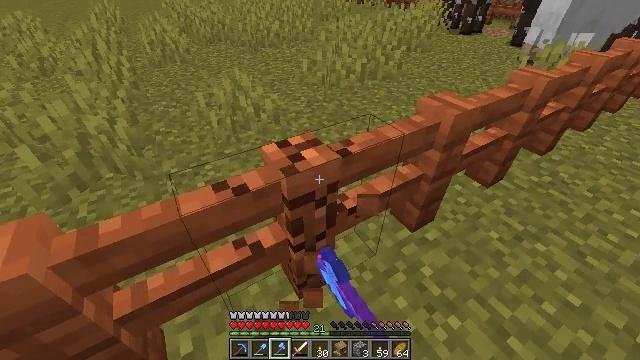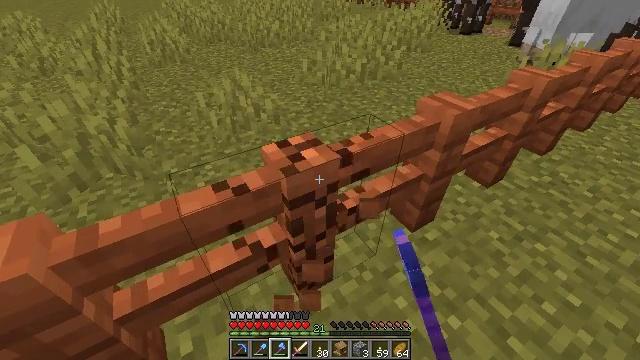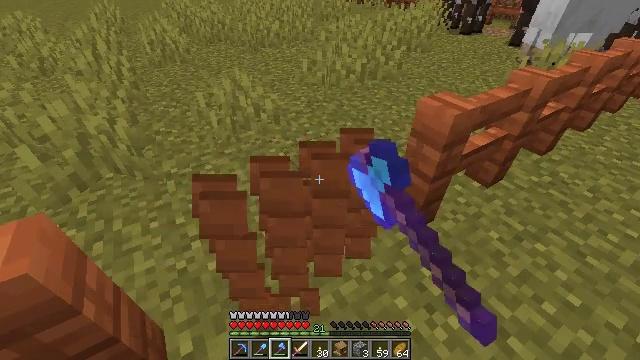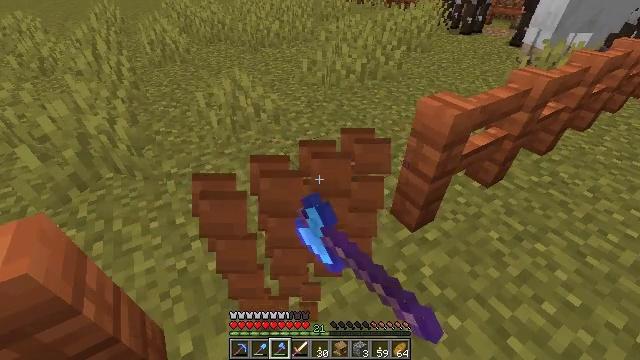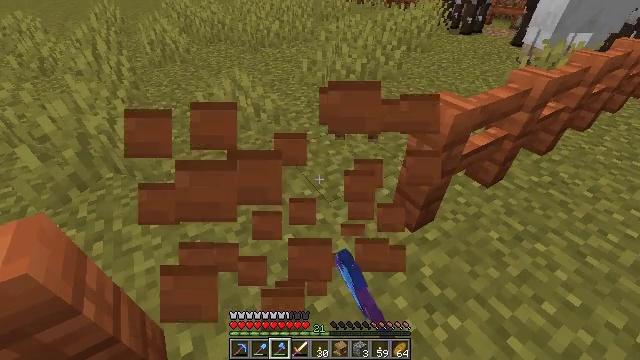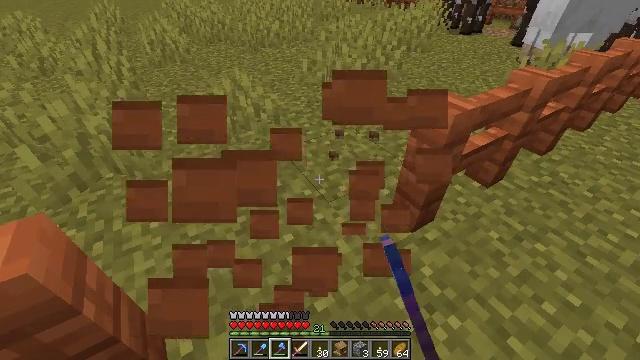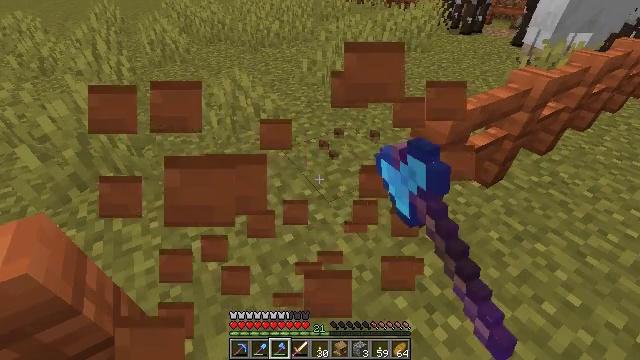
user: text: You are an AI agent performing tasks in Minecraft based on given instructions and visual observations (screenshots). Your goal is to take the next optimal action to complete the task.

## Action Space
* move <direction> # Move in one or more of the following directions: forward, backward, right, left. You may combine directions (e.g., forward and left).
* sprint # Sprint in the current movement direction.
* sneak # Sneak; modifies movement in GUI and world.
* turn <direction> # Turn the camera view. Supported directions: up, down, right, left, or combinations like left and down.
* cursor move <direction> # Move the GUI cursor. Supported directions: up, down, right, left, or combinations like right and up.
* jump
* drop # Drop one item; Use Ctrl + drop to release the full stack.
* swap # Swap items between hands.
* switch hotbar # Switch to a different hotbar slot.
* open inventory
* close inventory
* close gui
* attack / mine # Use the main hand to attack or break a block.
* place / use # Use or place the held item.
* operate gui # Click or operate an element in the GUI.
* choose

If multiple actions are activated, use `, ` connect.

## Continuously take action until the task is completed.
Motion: motion action
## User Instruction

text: Reclaim the acacia fence from a structure.
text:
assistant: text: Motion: attack / mine
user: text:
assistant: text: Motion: attack / mine
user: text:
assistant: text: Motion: attack / mine
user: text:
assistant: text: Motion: attack / mine
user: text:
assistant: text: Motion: attack / mine
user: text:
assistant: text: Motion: attack / mine
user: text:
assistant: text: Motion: attack / mine